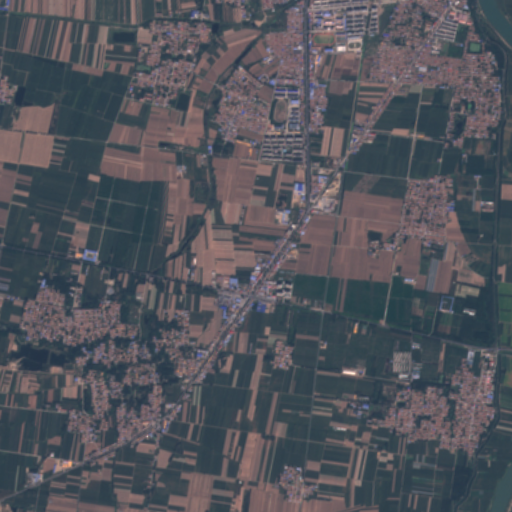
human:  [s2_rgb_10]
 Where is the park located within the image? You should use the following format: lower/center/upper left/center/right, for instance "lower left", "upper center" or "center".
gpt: The park is located in the upper right of the image.
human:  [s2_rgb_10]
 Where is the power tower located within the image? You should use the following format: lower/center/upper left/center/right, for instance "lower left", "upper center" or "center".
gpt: The power tower is located in the lower left of the image.
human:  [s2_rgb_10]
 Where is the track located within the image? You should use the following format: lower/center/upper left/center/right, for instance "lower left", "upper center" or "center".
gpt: The track is located in the upper center of the image.
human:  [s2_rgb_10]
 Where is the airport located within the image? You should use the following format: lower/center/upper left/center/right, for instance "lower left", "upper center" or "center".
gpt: There is no airport in the image.